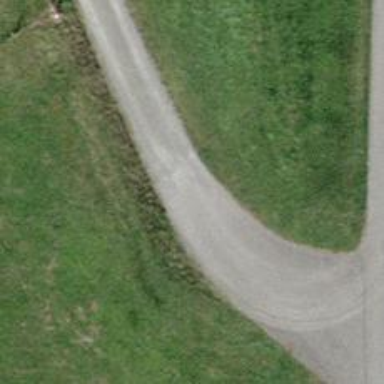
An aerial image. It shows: Track with fine gravel surface. The track type is grade3.